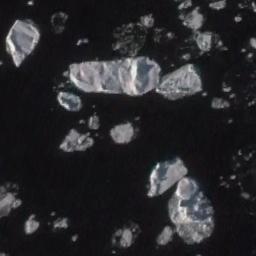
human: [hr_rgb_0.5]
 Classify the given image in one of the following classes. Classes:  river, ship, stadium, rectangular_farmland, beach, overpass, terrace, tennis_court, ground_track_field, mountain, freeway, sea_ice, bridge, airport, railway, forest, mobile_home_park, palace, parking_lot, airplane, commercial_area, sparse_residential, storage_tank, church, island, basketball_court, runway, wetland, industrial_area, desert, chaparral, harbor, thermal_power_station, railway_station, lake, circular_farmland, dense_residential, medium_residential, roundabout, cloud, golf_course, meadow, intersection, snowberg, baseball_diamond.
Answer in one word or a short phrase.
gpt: sea_ice